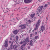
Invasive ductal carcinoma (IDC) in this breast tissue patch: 0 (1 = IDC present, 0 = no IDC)